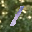
Label: 1